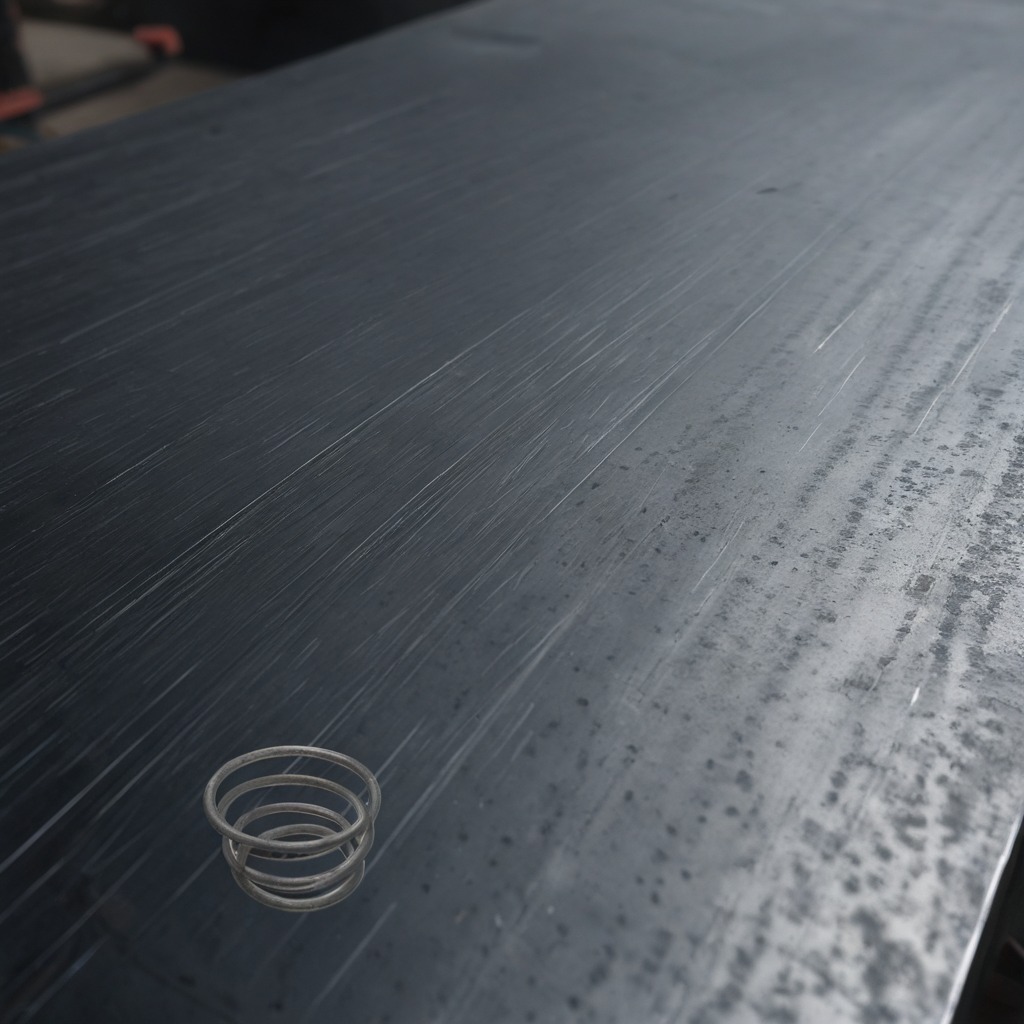
A coiled metal spring lies on a cold steel table in a mining workshop.